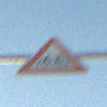
Verkehrszeichen: RadverkehrRechts
Umgebung: Outdoor, Beach
Tageszeit: SunriseSunset
Wetter: Clear
Licht: Natural
Jahreszeit: NotSpecified
Kontrast: HighContrast